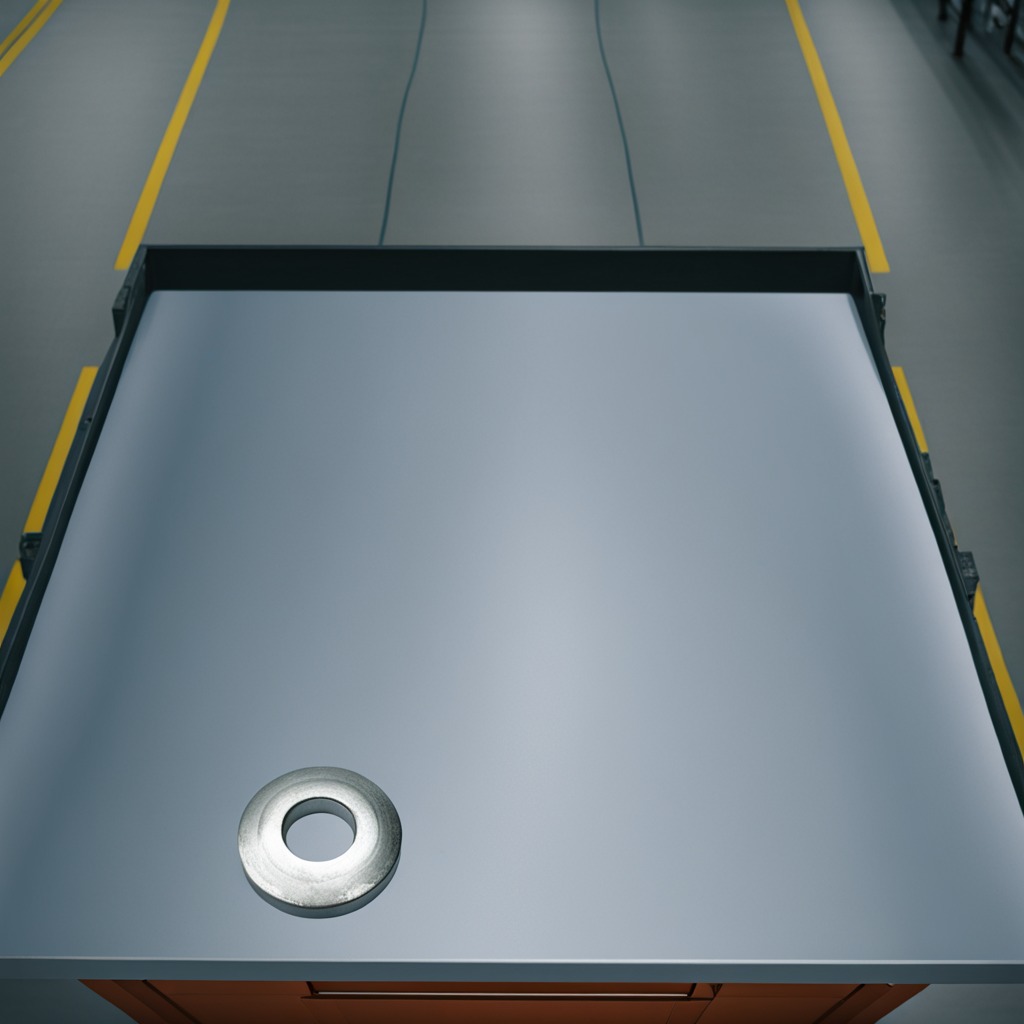
A flat metal washer is lying on the toolbox surface in an airplane hangar workshop.